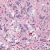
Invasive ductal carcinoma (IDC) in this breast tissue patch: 1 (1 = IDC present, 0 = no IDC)